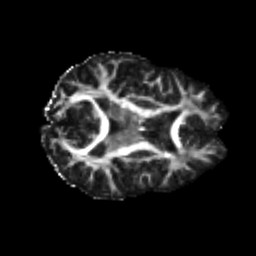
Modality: FA
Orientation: axial
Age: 23
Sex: female
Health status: healthy
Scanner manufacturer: philips
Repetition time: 7.385 s
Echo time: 0.08599 s